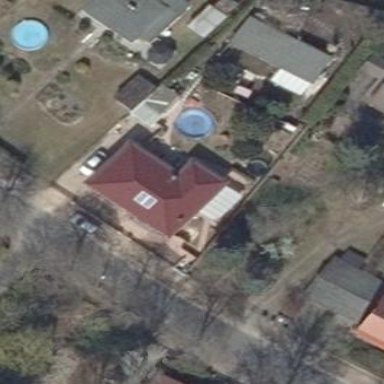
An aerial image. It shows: Detached building with hipped roof shape.